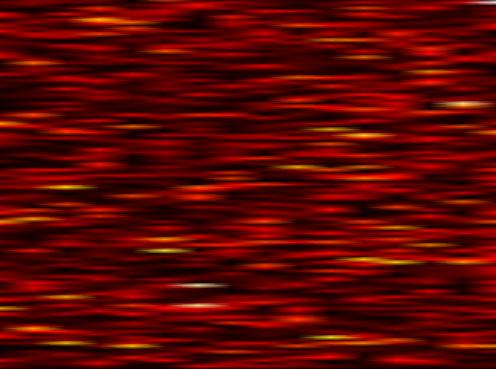
Label: FOFDM